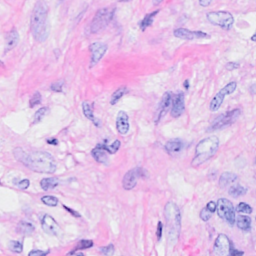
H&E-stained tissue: Breast